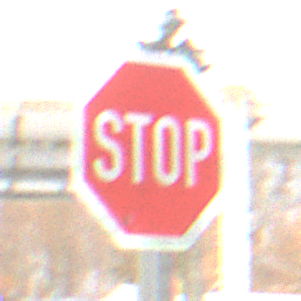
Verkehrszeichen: Stop
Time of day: MorningAfternoon
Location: Roofed (Suburban)
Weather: PartlyCloudy
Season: Winter
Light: Natural